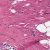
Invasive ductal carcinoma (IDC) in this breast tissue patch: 0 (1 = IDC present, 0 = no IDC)